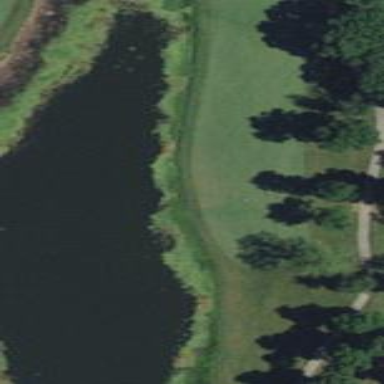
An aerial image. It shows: Rough area in golf course.